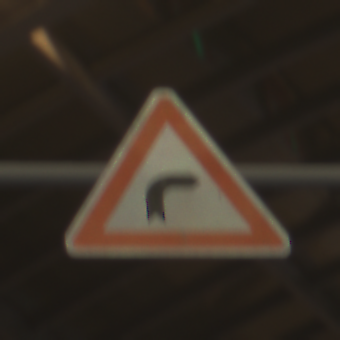
Verkehrszeichen: KurveRechts
Umgebung: Indoor, Urban
Tageszeit: NotSpecified
Wetter: NotSpecified
Licht: Artificial
Jahreszeit: NotSpecified
Kontrast: MediumContrast